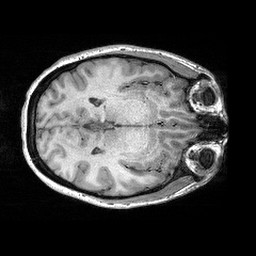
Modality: T1w
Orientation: axial
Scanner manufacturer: siemens
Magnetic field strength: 3 T
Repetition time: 2.3 s
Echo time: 0.00298 s